Question: The problem I'm having is that when a user touches into the search bar the keyboard appears fine. Then when the 'presentQR' method (see below) is called and then dismissed and then the searchbar is touched the keyboard appears as shown in the screenshot where it is offset. This is iOS7; not sure if that matters though.

I'm adding a UISearchbar using the following code:
'''
// search bar
UIView *searchBarView = [[UIView alloc] initWithFrame:CGRectMake(90.0, 0.0, 200.0, 44.0)];
searchBarView.autoresizingMask = 0;
searchBar = [[UISearchBar alloc] initWithFrame:CGRectMake(0, 0, 190, 40)];
searchBar.backgroundImage = [[UIImage alloc] init];
searchBar.autoresizingMask = UIViewAutoresizingFlexibleWidth;
self.navigationItem.titleView = searchBar;
searchBar.delegate = self;
[[UIBarButtonItem appearanceWhenContainedIn:[UISearchBar class], nil] setTitleTextAttributes:[NSDictionary dictionaryWithObjectsAndKeys:[UIColor whiteColor],UITextAttributeTextColor,[UIColor whiteColor],UITextAttributeTextShadowColor,[NSValue valueWithUIOffset:UIOffsetMake(0, -1)],UITextAttributeTextShadowOffset, nil] forState:UIControlStateNormal];
UITextField *textfield = [[UITextField alloc] init];
searchBar.placeholder = @"City Search";
// hide magnifying glass
textfield = nil;
for (UIView* subView in searchBar.subviews) {
if ([subView isKindOfClass:[UITextField class]]) {
textfield = (UITextField*)subView;
[(UITextField*)subView setTextColor:[UIColor whiteColor]];
[(UITextField*)subView setFont:[UIFont fontWithName:@"DIN-Regular" size:18]];
textfield.leftViewMode = UITextFieldViewModeNever;
textfield.rightViewMode = UITextFieldViewModeAlways;
break;
}
}
UIButton *cancelButton;
for (id button in searchBar.subviews)
{
if ([button isKindOfClass:[UIButton class]])
{
cancelButton=(UIButton*)button;
break;
}
}
[searchBar addSubview:textfield];
[searchBarView addSubview:searchBar];
self.navigationItem.titleView = searchBarView;
-(void)presentQR {
QRReaderViewController *qr = [[QRReaderViewController alloc]initWithNibName:@"QRReaderViewController" bundle:nil];
UIButton *removeQRBtn=[UIButton buttonWithType:UIButtonTypeCustom];
removeQRBtn.frame=CGRectMake(260, 10, 60, 40);
[removeQRBtn addTarget:self action:@selector(removeQR) forControlEvents:UIControlEventTouchDown];
[removeQRBtn setImage:[UIImage imageNamed:@"qrcode.png"] forState:0];
[qr.view addSubview:removeQRBtn];
qr.view.backgroundColor = customColorGrey;
qr.modalPresentationStyle = UIModalTransitionStyleCrossDissolve;
// [self presentModalViewController:qr animated:YES];
[self presentViewController:qr animated:YES completion:nil];
}
-(void)removeQR {
// [self dismissModalViewControllerAnimated:YES];
[self dismissViewControllerAnimated:YES completion:nil];
}
'''
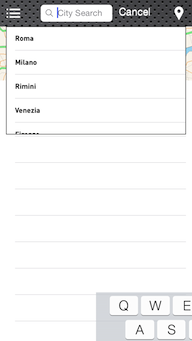
Answer: 1st Make sure that in QRReaderViewController there is nothing like reframing window or such. There might be an element conflicting with UIWindow preventing keyboard to be shown correctly. (e.g unbalanced orientation changes.)
2nd If you didn't find anything there you could try accessing the keyboard view using the following code and attempt to reset the frame. You could put this code in keyboardWillShow method (need to register for the notification)
<URL>
PS. I would suggest to just log the keyboard frame so you know when it's changed.
Reframing Keyboard: Found here: <URL>
'''
//The UIWindow that contains the keyboard view - It some situations it will be better to actually
//You need to iterate through each window to figure out where the keyboard is, but In my applications case
//I know that the second window has the keyboard so I just reference it directly
UIWindow* tempWindow = [[[UIApplication sharedApplication] windows] objectAtIndex:1];
//Because we cant get access to the UIPeripheral throughout the SDK we will just use UIView.
//UIPeripheral is a subclass of UIView anyways
UIView* keyboard;
//Iterate though each view inside of the selected Window
for(int i = 0; i < [tempWindow.subviews count]; i++)
{
//Get a reference of the current view
keyboard = [tempWindow.subviews objectAtIndex:i];
//Assuming this is for 4.0+, In 3.0 you would use "<UIKeyboard"
if([[keyboard description] hasPrefix:@"<UIPeripheral"] == YES)
{
NSLog(@"Keyboard Frame: %@",NSStringFromCGRect(keyboard.frame));
//HERE : try reframing the keyboard
//[keyboard setFrame:CGRectMake(...)]; /*NOT TESTED NOT RECOMMENDED*/
}
}
'''